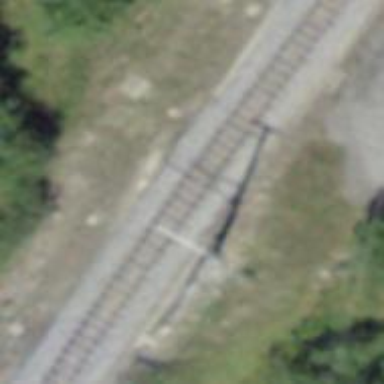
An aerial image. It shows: Narrow-gauge railway track with 1 electrified contact line.